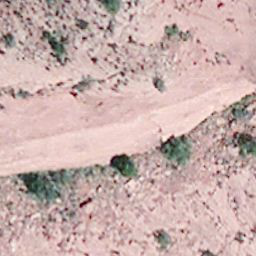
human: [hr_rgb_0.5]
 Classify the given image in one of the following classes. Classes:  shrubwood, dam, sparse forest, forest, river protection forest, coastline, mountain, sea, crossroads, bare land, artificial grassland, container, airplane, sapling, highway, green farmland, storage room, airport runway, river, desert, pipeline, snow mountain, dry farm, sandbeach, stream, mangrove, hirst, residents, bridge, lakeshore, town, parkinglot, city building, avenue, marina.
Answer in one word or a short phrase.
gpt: bare land